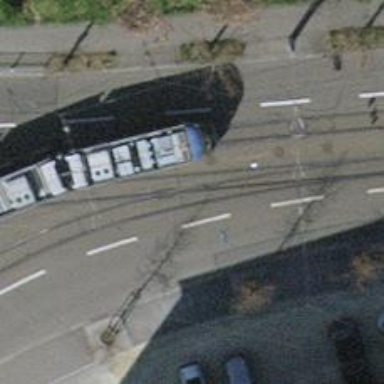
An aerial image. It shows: Tram railway with one electrified contact line.